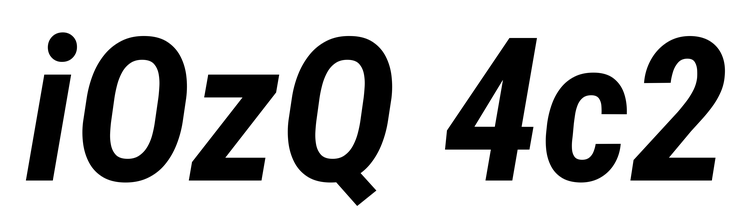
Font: Roboto-Italic_Condensed_Bold_Italic